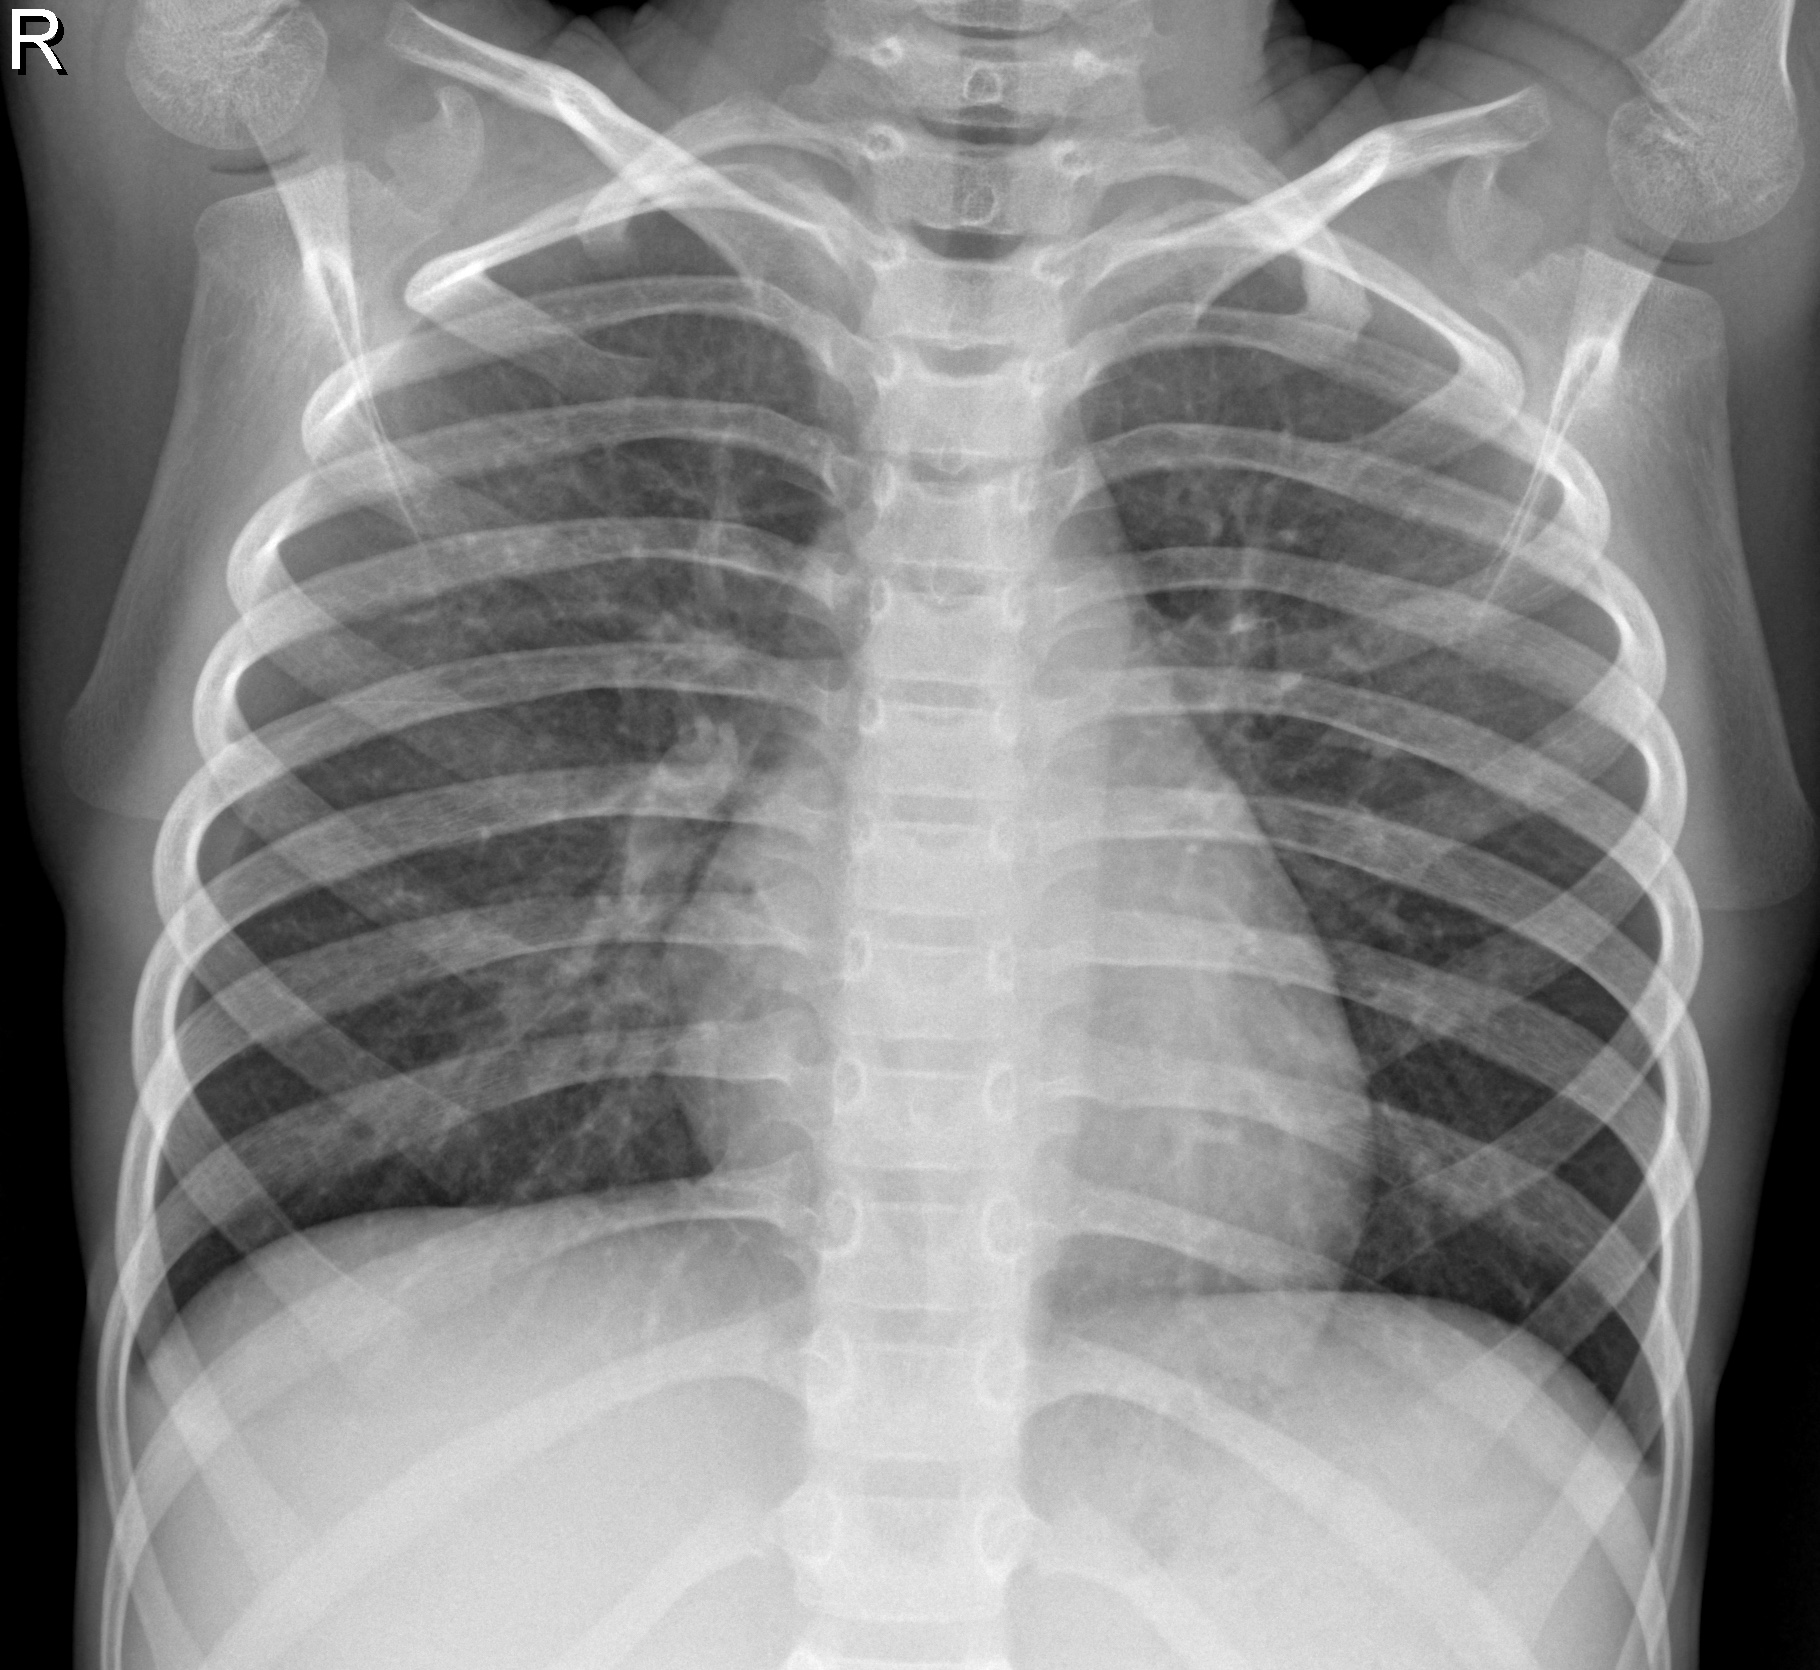
Diagnosis: NORMAL